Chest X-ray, PA view. Patient: 57 years old, sex M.
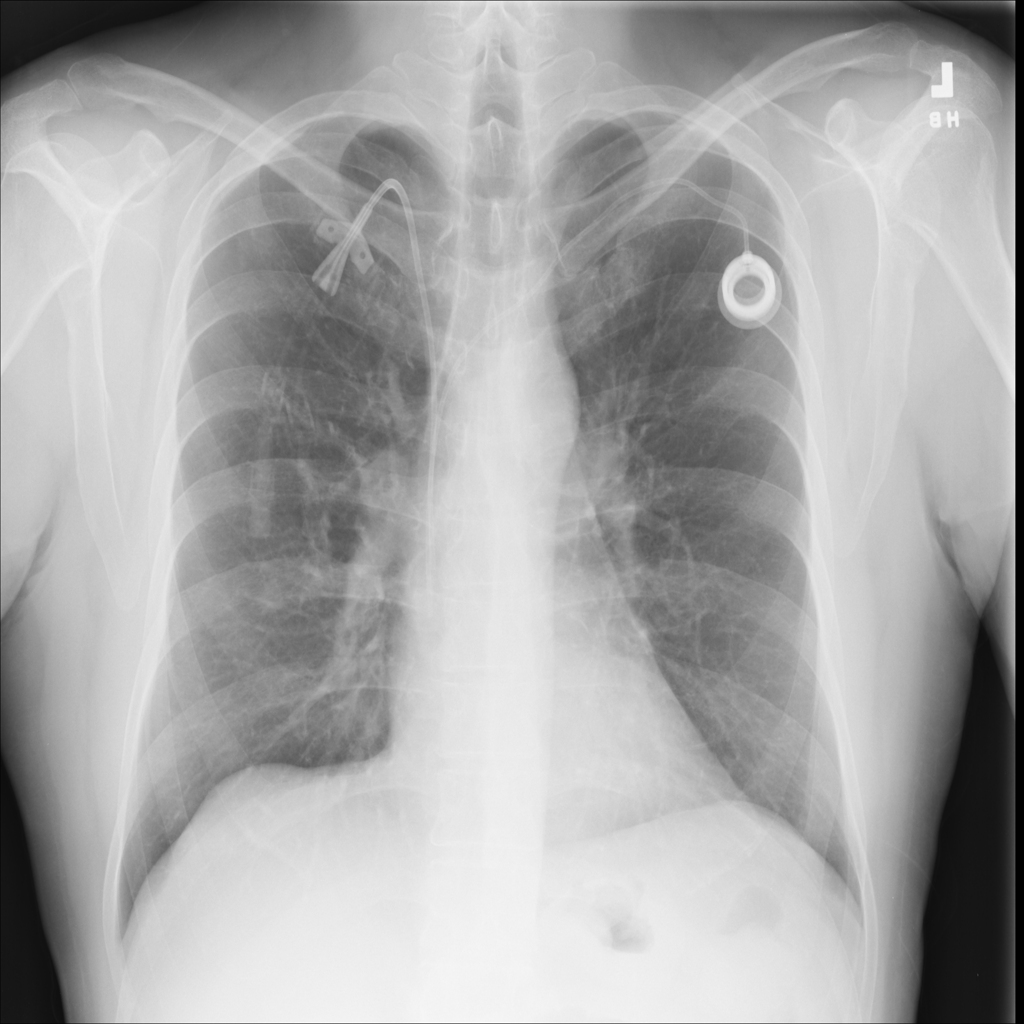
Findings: No Finding